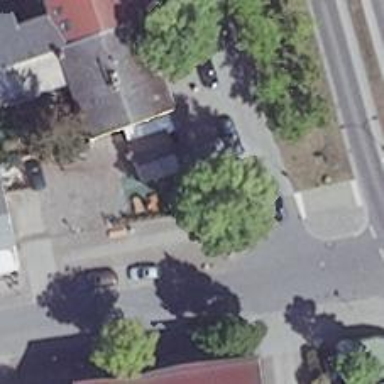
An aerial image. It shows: Fast food establishment.